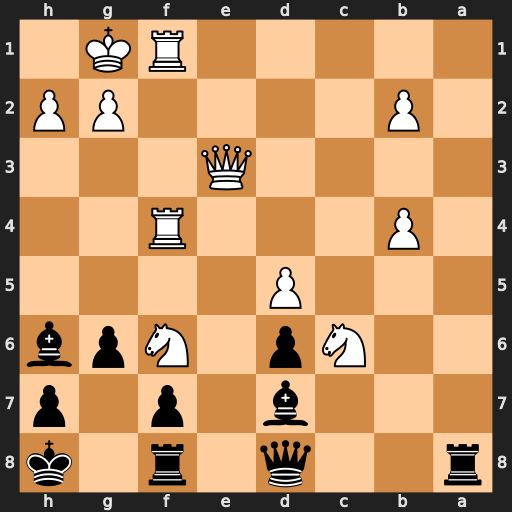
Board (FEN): r2q1r1k/3b1p1p/2Np1Npb/3P4/1P3R2/4Q3/1P4PP/5RK1
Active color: b
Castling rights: -
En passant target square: -
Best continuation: Qxf6 Rxf6 Bxe3+